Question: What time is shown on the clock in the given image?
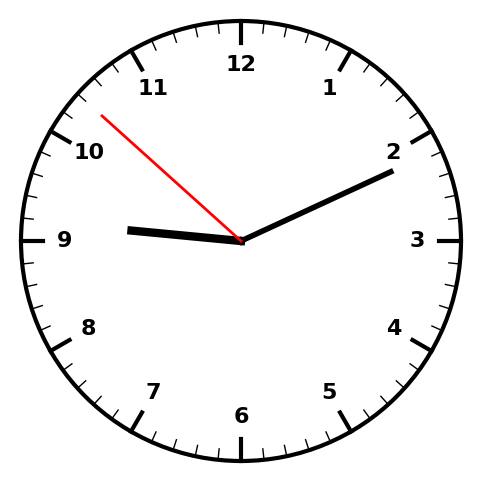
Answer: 09:10:52